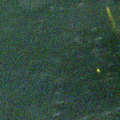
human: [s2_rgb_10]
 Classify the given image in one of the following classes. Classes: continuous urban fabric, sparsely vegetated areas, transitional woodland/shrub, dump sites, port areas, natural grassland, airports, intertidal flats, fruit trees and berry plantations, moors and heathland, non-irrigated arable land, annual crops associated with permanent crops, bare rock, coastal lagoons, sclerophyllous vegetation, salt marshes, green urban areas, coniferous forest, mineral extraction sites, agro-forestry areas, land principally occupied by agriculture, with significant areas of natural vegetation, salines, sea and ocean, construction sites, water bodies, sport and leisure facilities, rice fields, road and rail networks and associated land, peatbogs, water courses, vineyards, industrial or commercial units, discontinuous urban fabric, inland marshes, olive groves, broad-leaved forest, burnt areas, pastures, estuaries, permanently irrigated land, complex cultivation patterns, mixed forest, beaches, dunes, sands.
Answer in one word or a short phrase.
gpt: water bodies